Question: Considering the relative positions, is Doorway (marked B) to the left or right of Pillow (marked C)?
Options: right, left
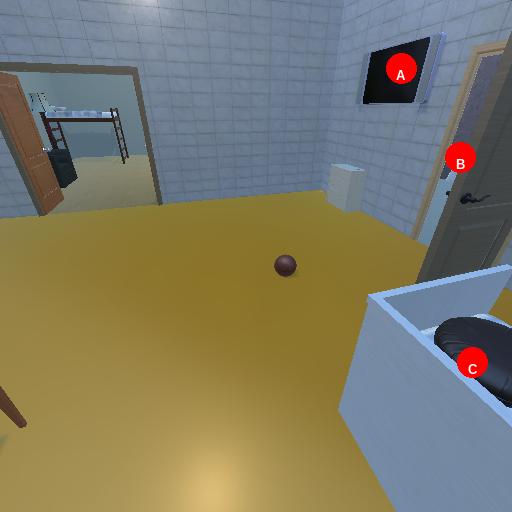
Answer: right